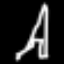
Label: The Eiffel Tower